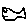
Label: fish